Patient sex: M
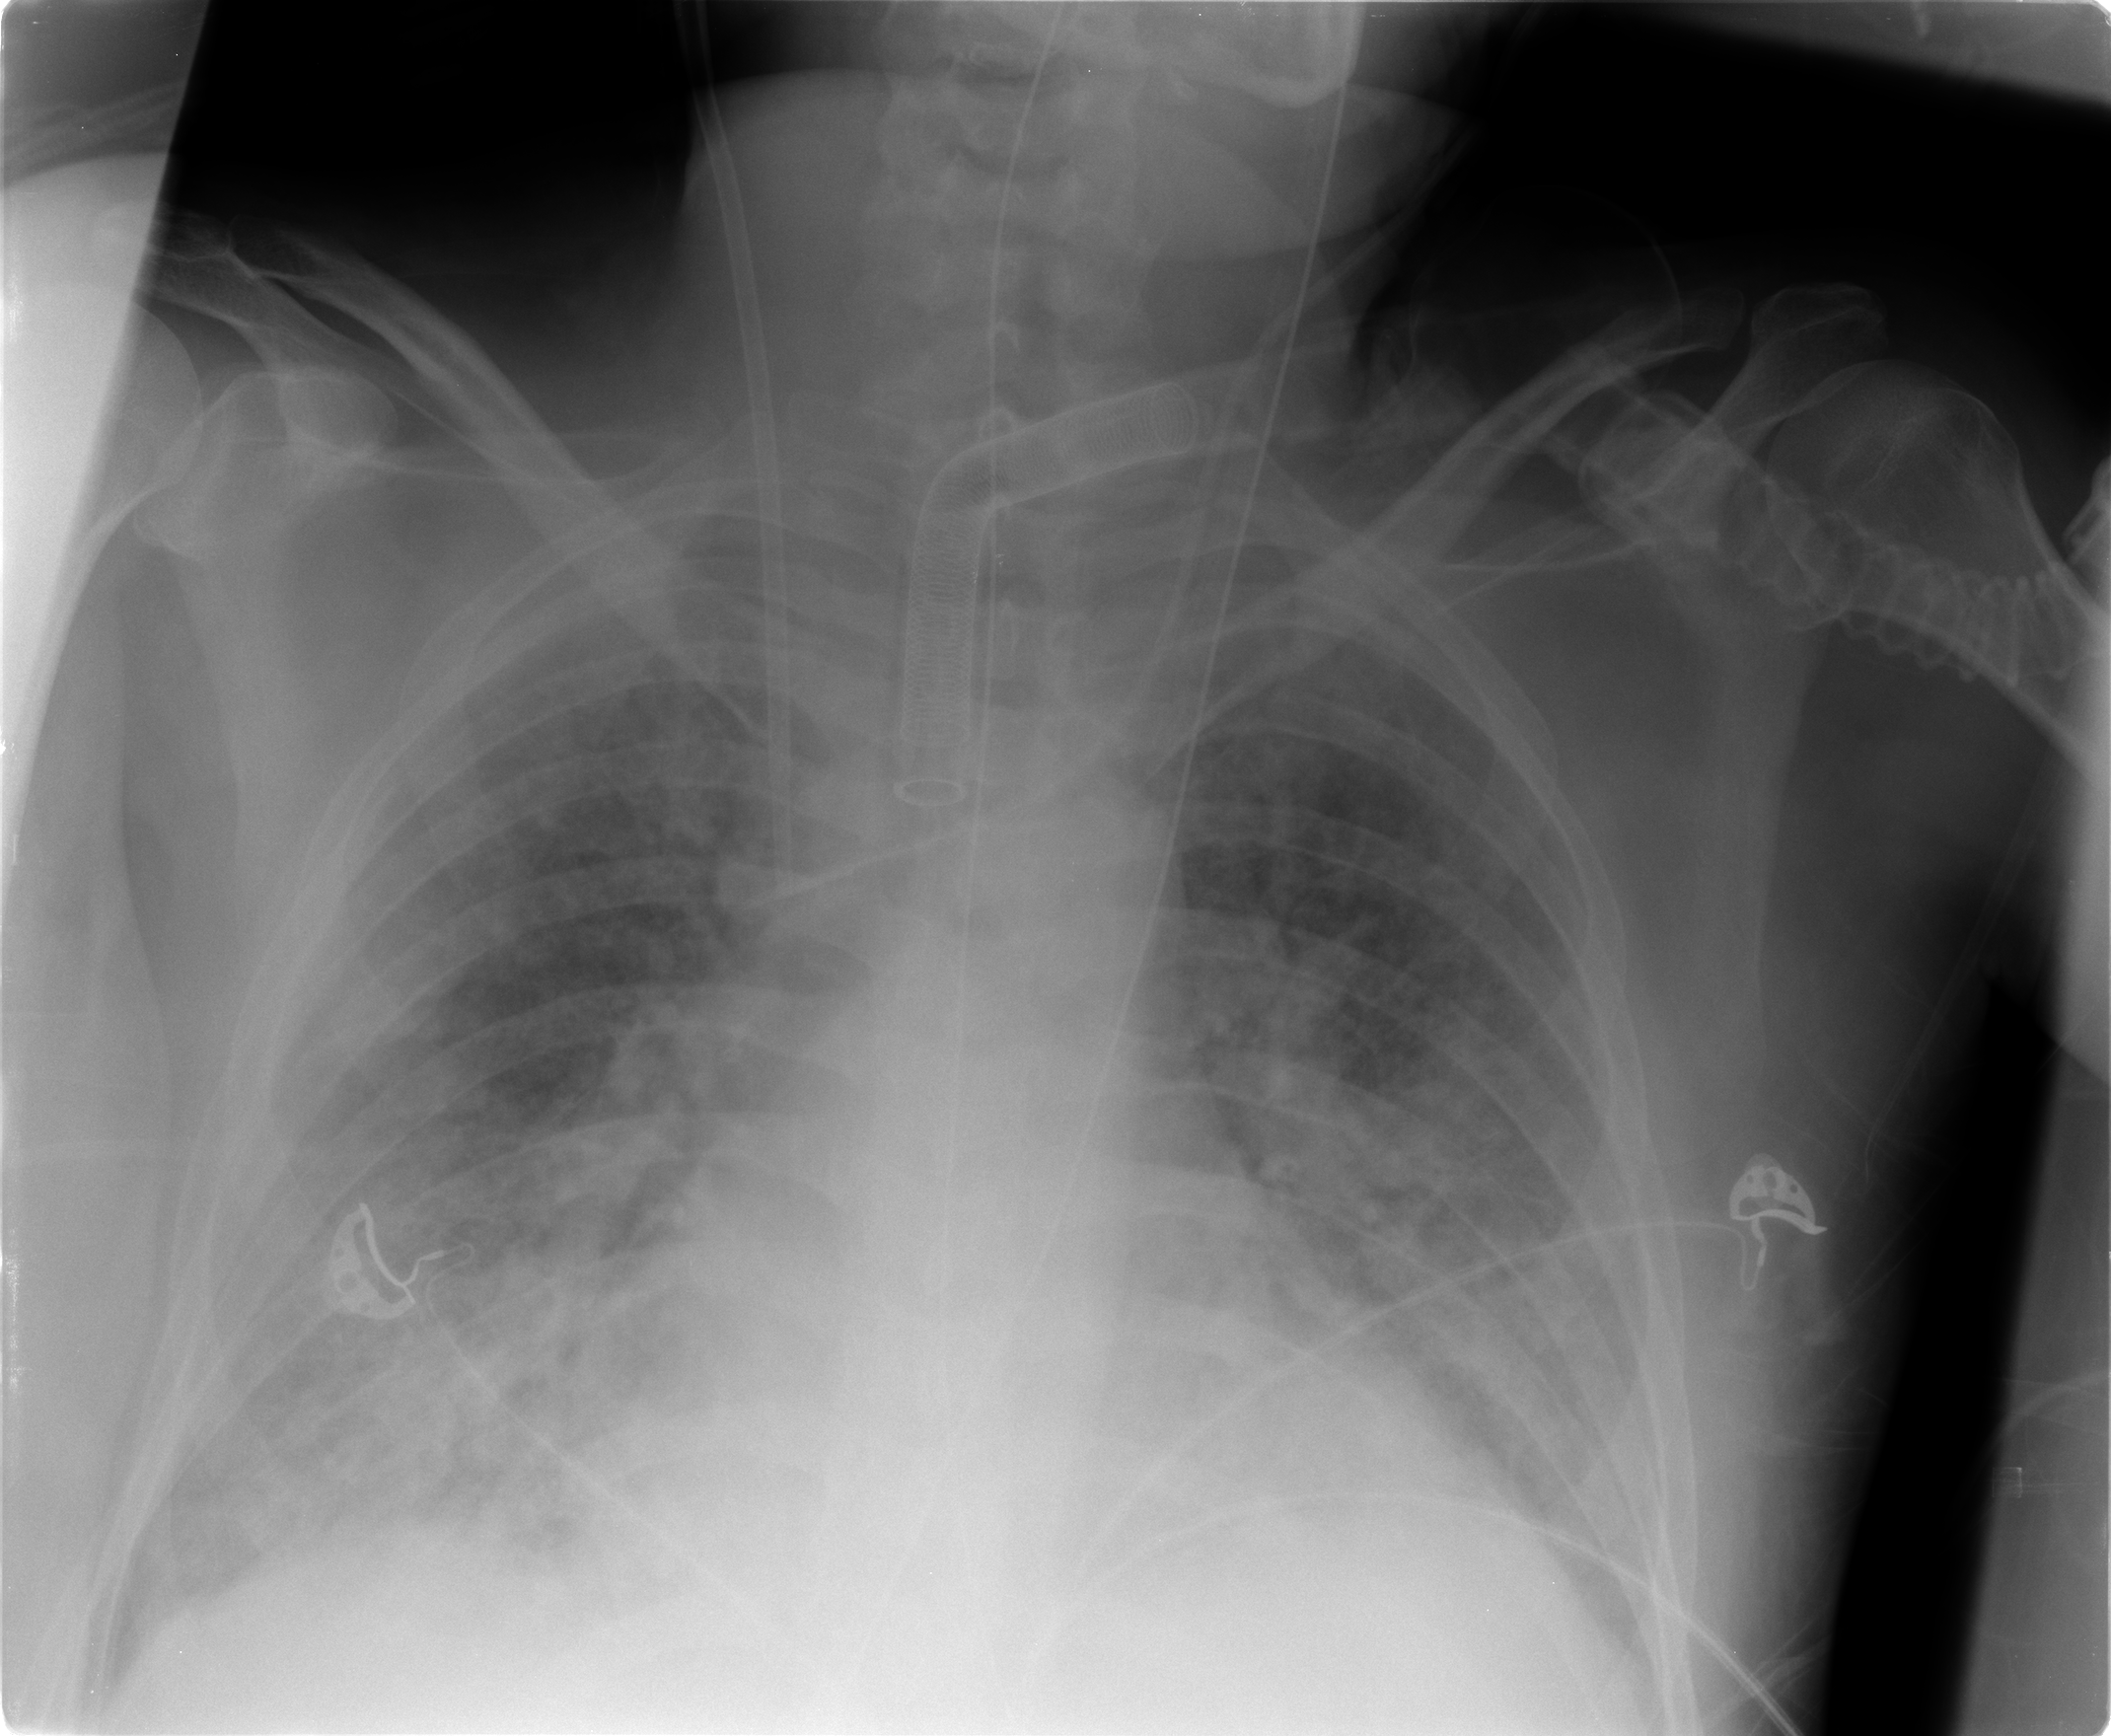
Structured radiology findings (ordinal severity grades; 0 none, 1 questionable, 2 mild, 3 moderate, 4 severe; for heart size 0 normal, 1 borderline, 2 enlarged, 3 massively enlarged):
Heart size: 2
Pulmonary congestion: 2
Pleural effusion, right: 1
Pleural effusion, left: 1
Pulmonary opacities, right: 3
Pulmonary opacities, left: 3
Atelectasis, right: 3
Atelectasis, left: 3